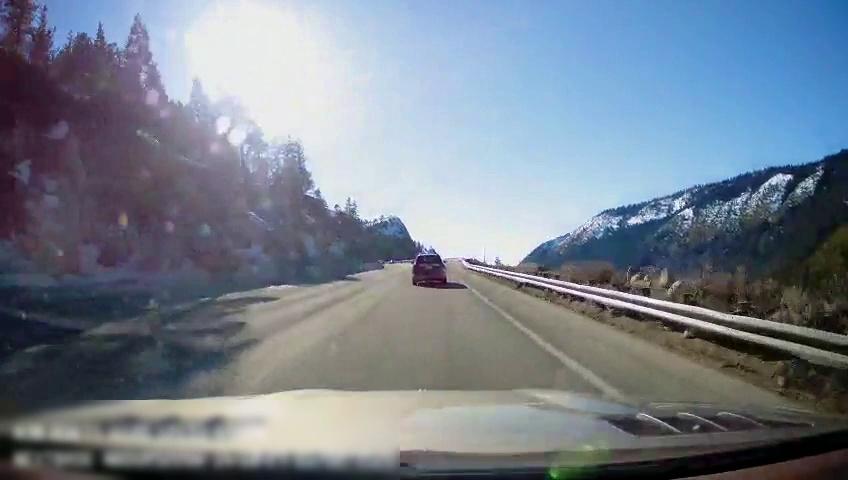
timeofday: Day
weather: Sunny
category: Drivable Space
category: Vehicles | SUV
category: Lanes | Current Lane